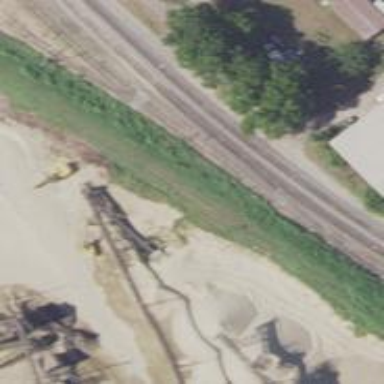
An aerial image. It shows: Railway siding with rails.